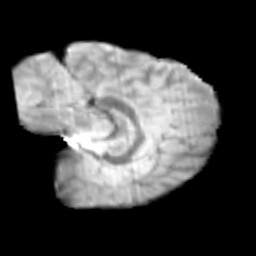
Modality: T2w
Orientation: sagittal
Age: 10
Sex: male
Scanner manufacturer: siemens
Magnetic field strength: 3 T
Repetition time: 3.8 s
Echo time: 0.07 s